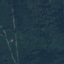
Land use / land cover class: Forest